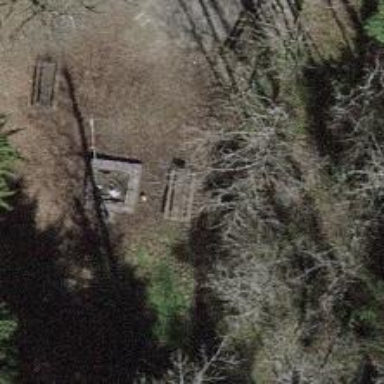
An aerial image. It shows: Picnic table located in leisure land area.